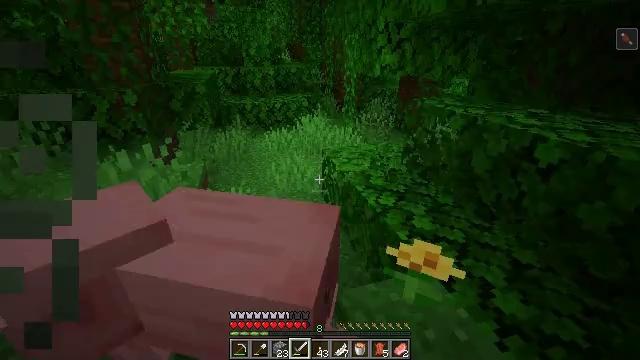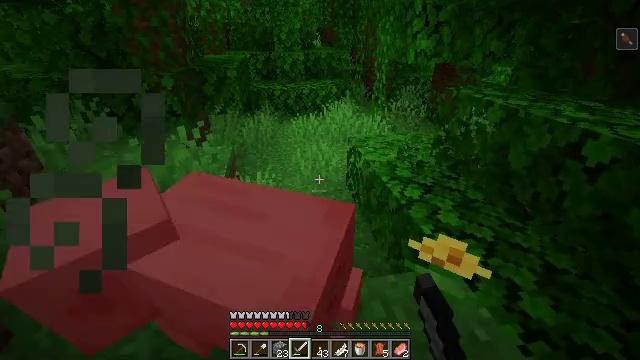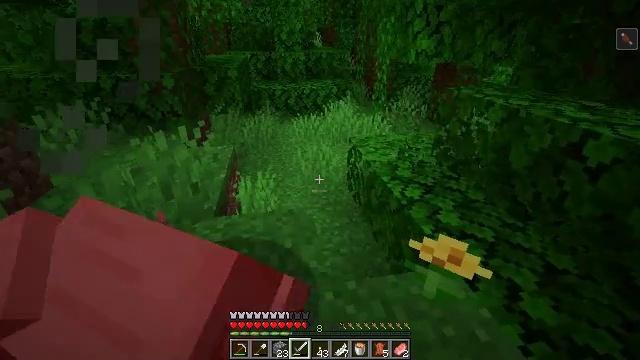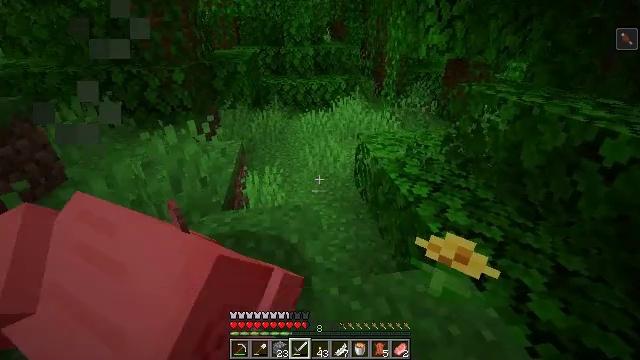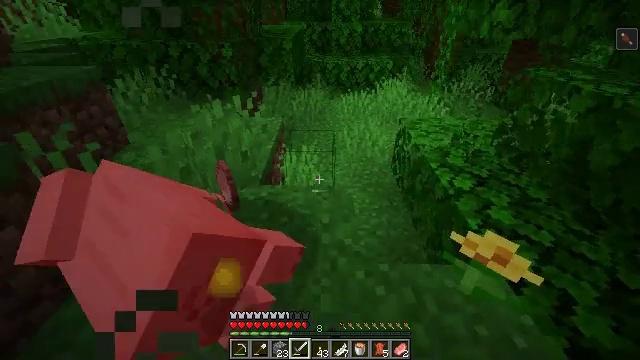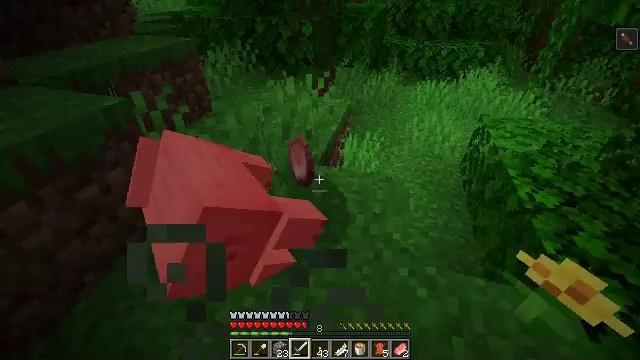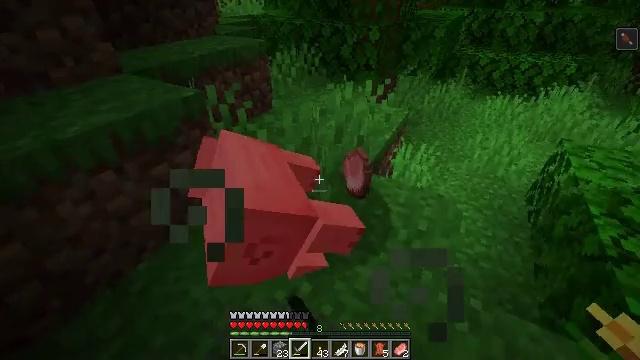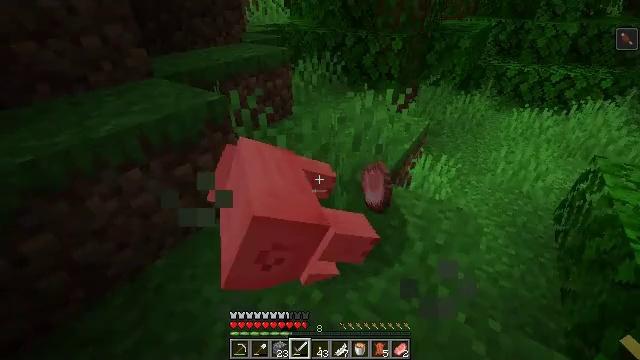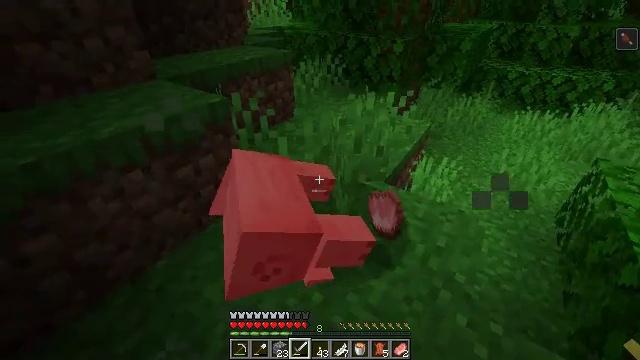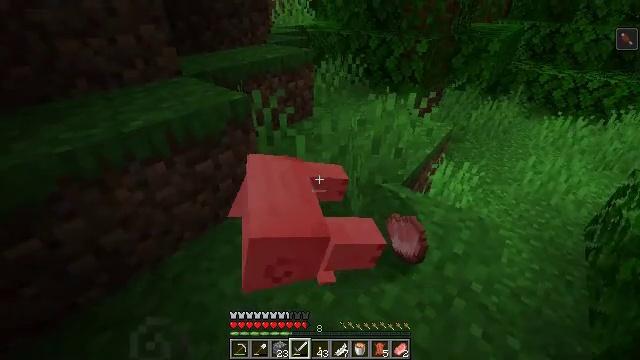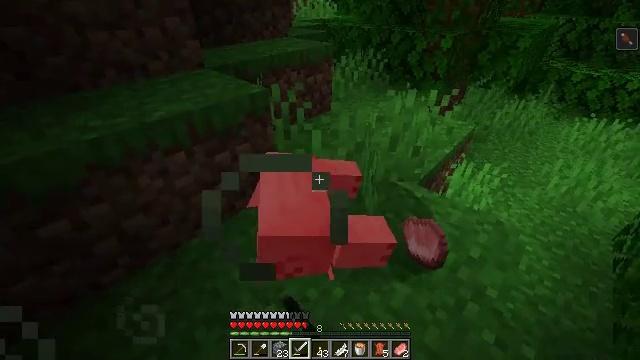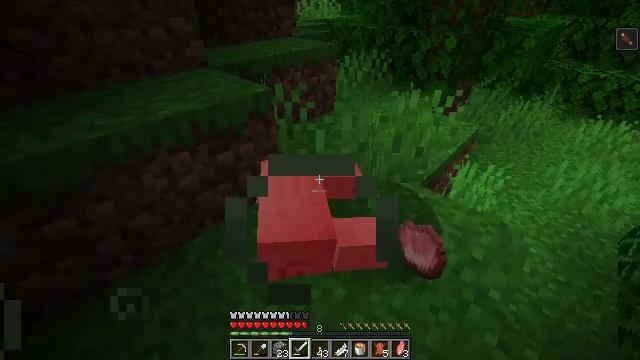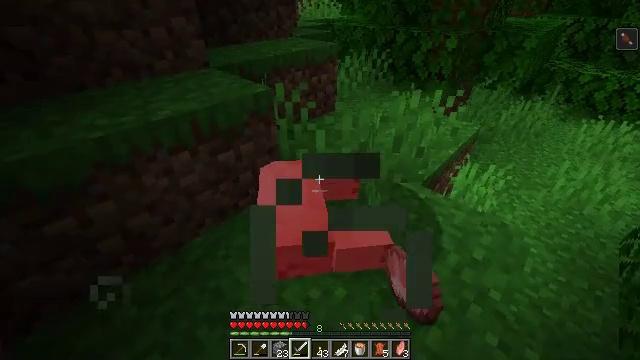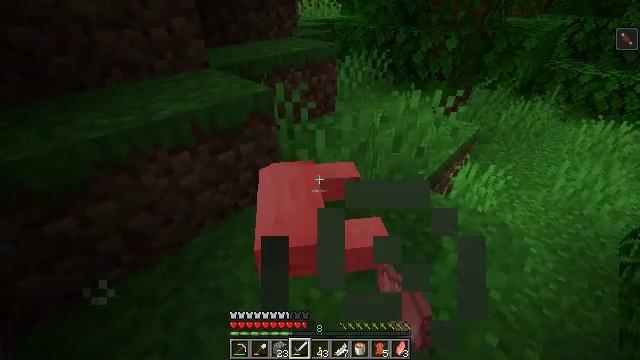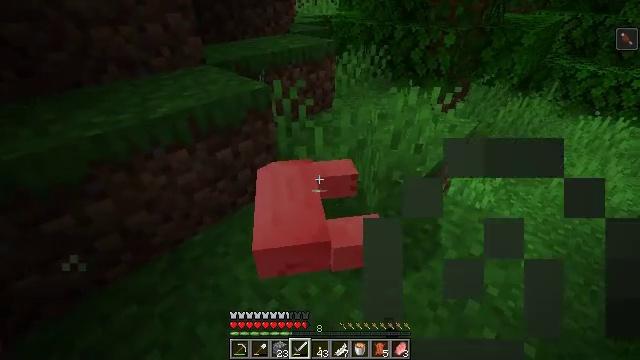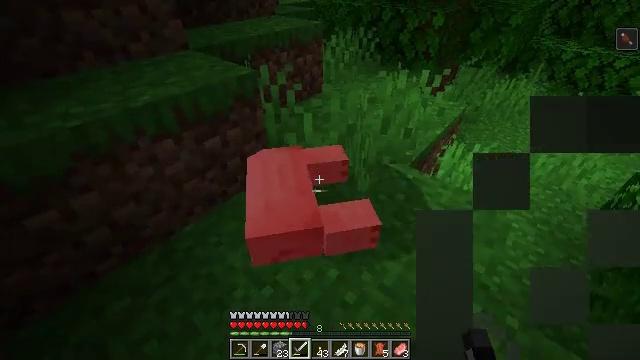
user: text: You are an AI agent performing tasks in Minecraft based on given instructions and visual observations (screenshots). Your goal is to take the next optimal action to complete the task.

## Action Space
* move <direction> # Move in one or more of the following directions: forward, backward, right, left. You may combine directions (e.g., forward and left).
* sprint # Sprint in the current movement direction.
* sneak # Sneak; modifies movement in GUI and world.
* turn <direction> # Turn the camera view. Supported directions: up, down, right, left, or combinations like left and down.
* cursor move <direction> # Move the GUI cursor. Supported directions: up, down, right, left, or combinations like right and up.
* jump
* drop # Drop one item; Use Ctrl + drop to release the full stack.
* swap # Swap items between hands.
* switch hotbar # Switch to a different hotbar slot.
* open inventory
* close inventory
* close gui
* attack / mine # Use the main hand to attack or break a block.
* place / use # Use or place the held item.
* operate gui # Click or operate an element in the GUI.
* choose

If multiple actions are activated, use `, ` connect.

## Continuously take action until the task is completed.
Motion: motion action
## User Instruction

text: Gather cocoa beans from the pod.
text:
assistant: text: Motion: turn left and down, attack / mine
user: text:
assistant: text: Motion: attack / mine
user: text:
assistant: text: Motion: turn left
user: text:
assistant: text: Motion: turn left and down
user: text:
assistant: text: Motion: turn left and down, attack / mine
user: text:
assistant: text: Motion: turn left, attack / mine
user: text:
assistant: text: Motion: turn left and up, attack / mine
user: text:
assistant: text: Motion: no_op
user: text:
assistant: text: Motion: turn left, attack / mine
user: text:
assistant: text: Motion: turn left and down, attack / mine
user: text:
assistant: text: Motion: attack / mine
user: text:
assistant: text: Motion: no_op
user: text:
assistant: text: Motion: no_op
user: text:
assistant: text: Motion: no_op
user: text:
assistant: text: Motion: turn right and down
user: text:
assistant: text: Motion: move forward, turn right and down
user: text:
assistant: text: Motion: move forward, turn right and down
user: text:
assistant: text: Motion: move forward, turn down
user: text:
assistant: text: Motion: move forward, turn down
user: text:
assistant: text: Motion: move forward, turn down
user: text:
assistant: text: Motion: move forward, turn down
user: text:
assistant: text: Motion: move forward, turn down
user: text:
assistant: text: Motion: no_op
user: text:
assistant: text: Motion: no_op
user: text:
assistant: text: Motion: turn left and up
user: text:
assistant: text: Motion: turn left and up
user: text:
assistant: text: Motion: move right, turn left and up
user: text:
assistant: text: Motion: move right, turn left and up
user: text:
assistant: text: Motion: move right, turn right
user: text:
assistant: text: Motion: move right